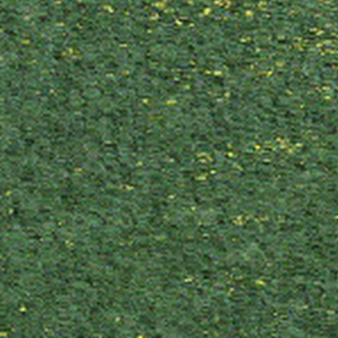
Label: other